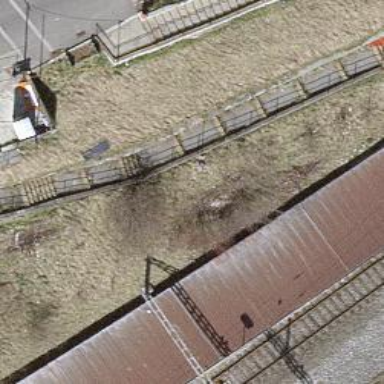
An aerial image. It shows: Retaining wall.